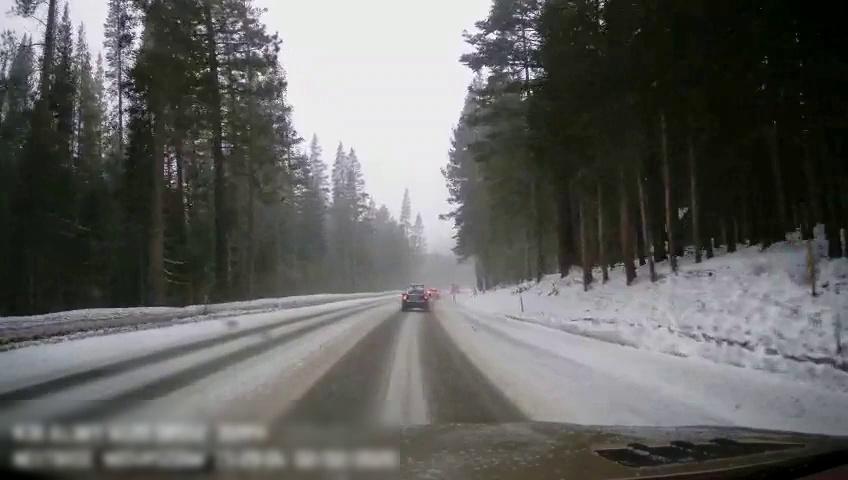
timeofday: Day
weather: Snowy
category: Drivable Space
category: Vehicles | Car
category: Vehicles | SUV